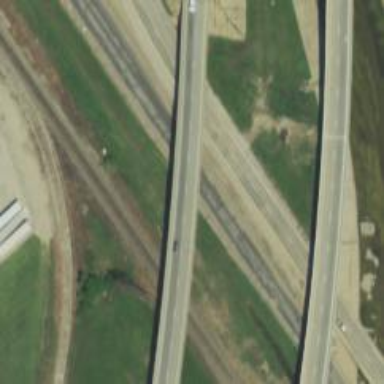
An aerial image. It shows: Primary highway designated as expressway.